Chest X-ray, PA view. Patient: 40 years old, sex M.
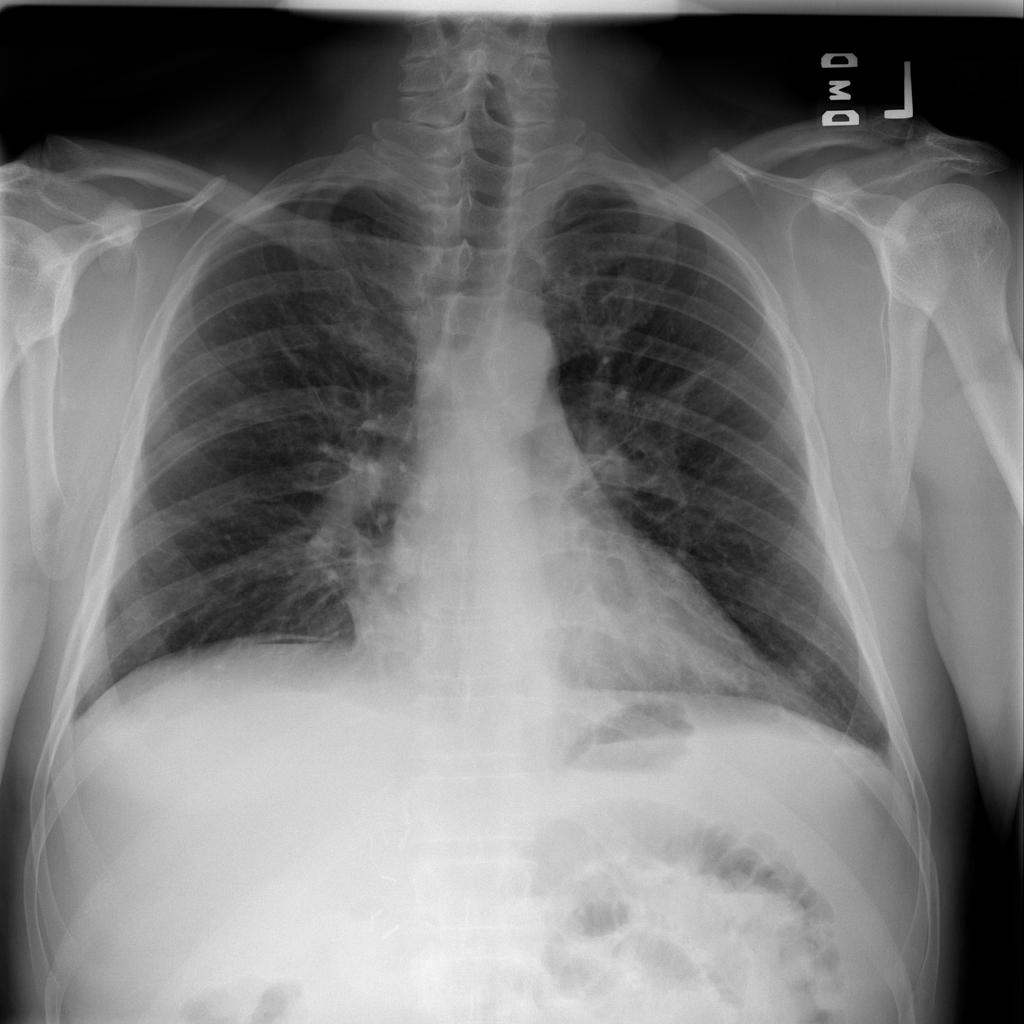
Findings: No Finding